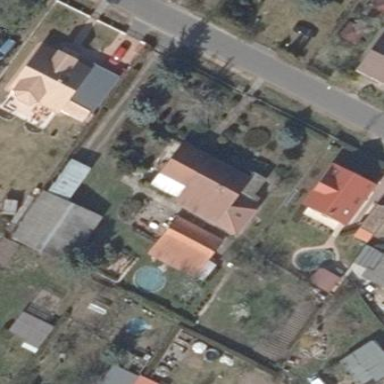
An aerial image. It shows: Simple house.